Field crop: maize
Growth stage: 2
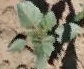
Species: datura